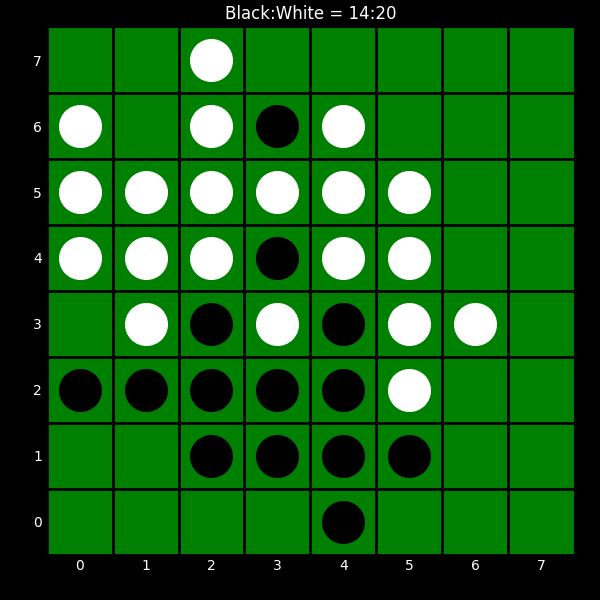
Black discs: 14
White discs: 20